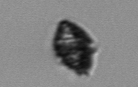
Label: Kryptoperidinium_triquetrum